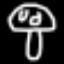
Label: mushroom